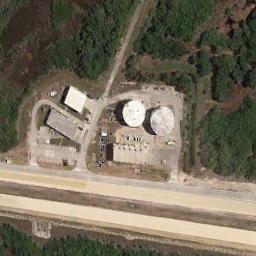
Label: storage_tank